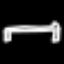
Label: bed